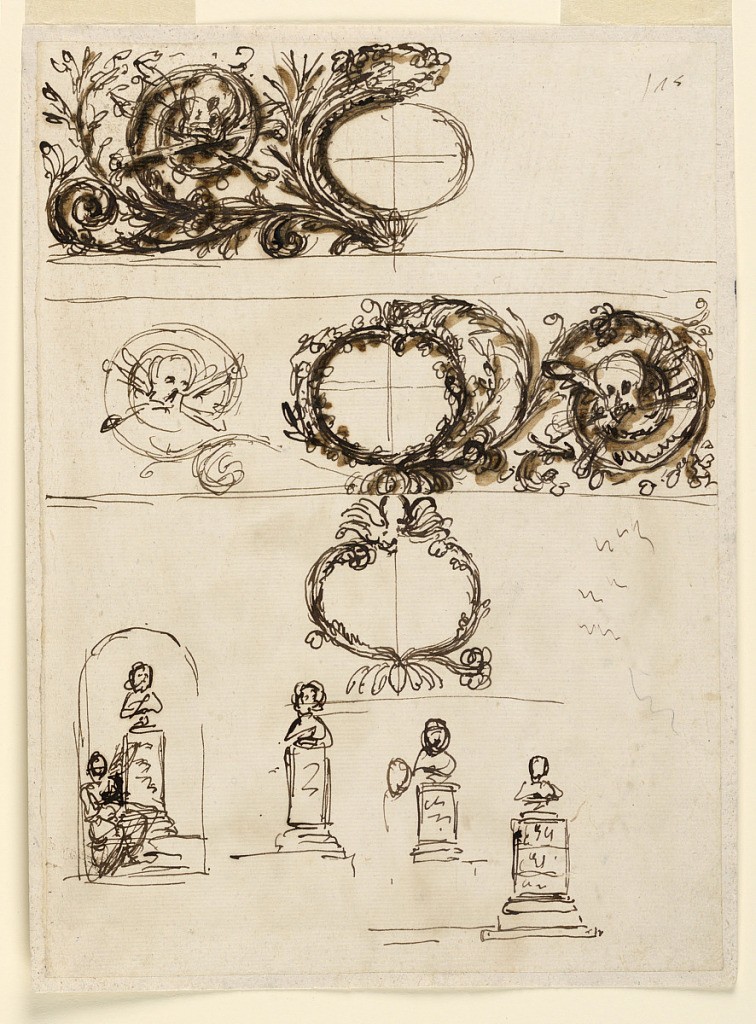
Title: Decoration of a frieze
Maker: Giuseppe Barberi, Italian, 1746–1809
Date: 1746–1809
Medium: Pen and brown ink, brush and brown wash, graphite on off-white laid paper, lined
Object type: Drawing
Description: Decoration of a frieze.